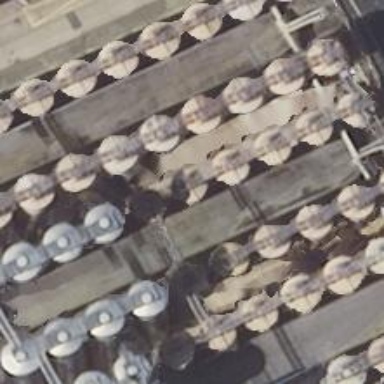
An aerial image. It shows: Storage tank with man-made structure.